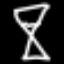
Label: hourglass